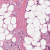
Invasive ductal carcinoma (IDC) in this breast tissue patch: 1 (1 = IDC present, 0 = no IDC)